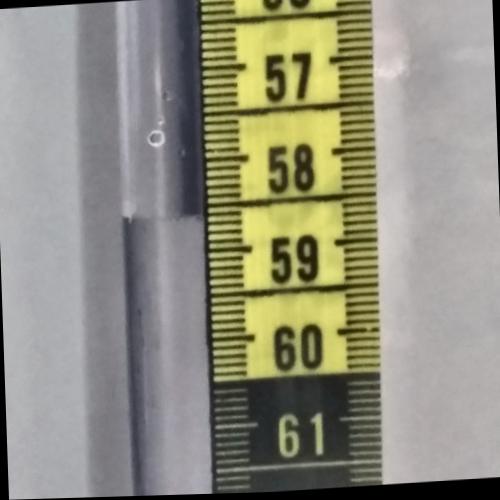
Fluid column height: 58.6 cm